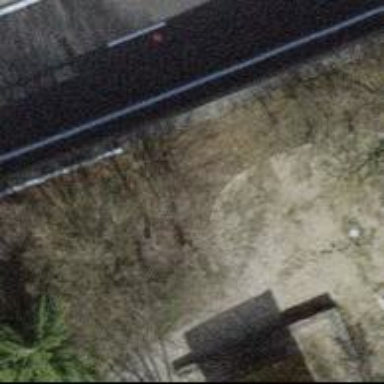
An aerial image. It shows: Footway passing through tunnel.